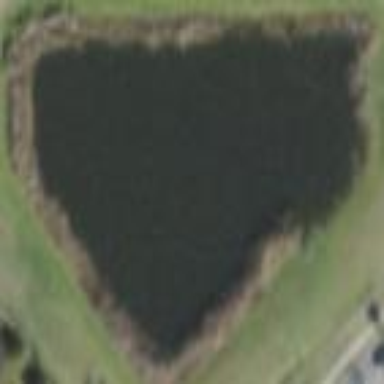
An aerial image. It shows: Pond surrounded by natural water.